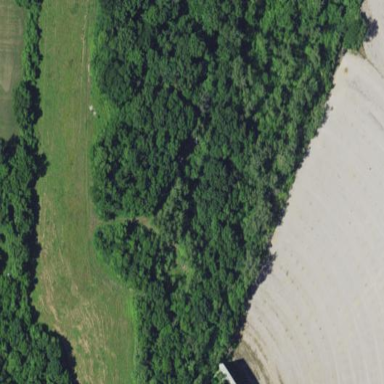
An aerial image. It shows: Deciduous broadleaved woodland.